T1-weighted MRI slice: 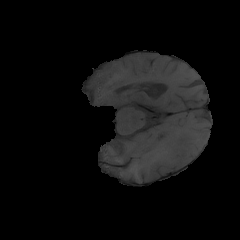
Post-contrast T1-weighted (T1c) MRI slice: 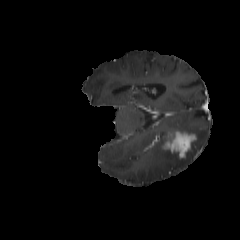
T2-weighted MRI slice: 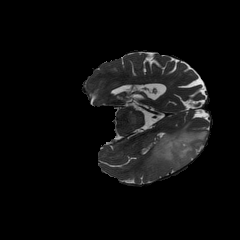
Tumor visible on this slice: yes